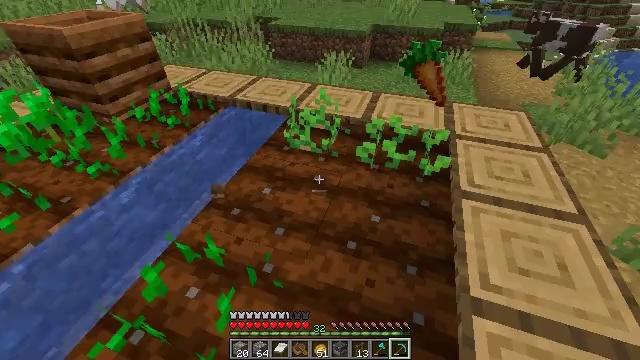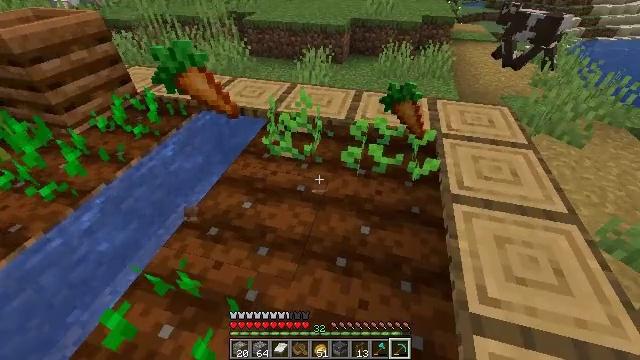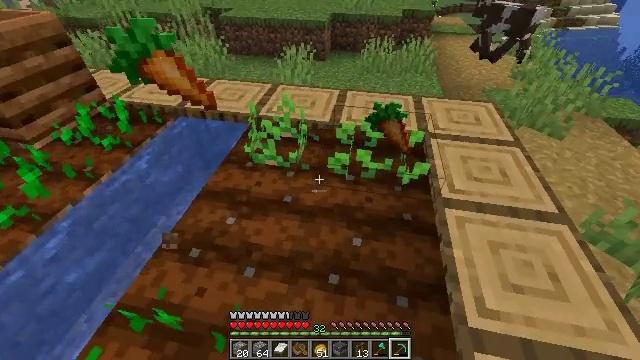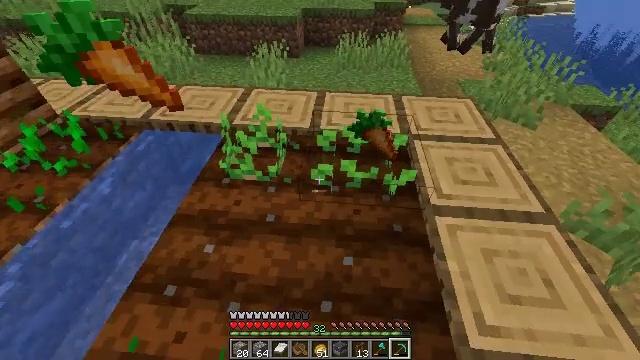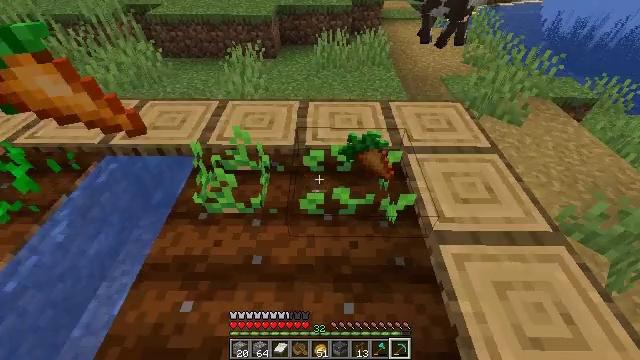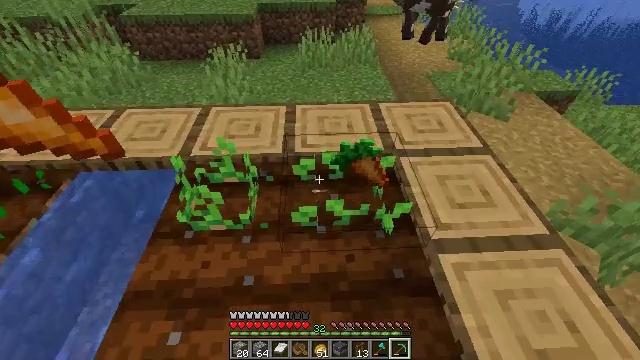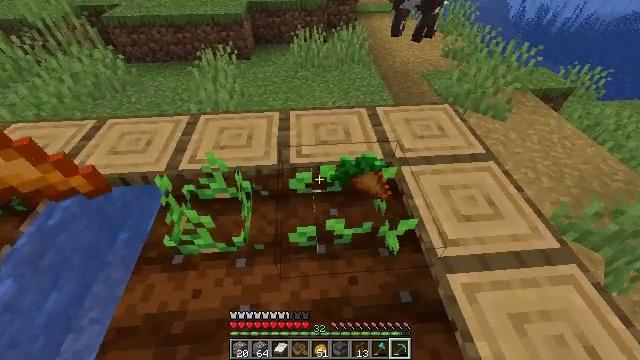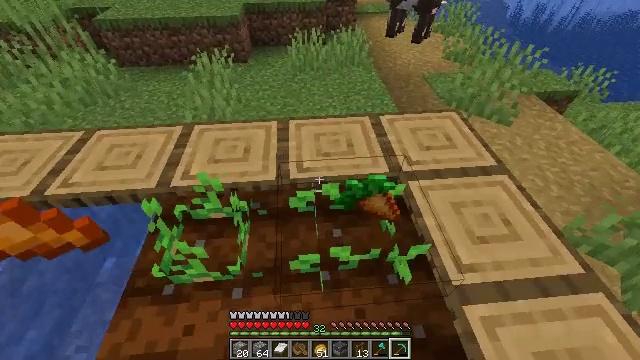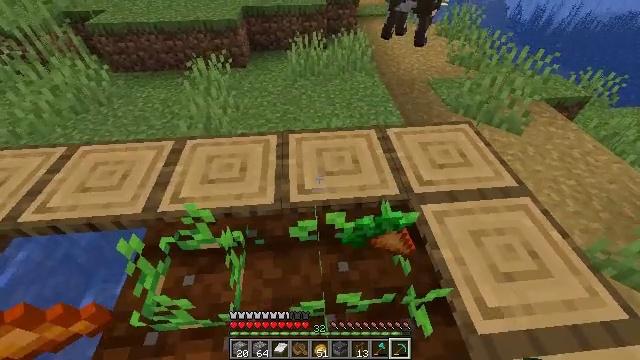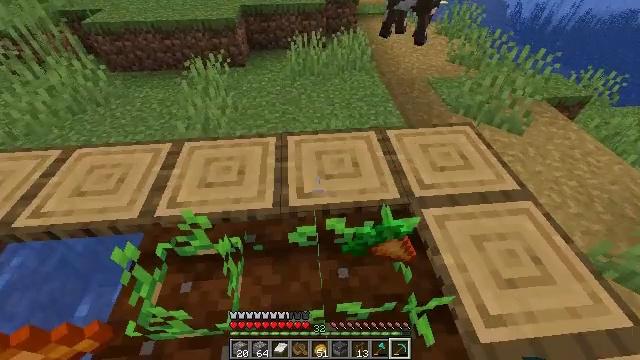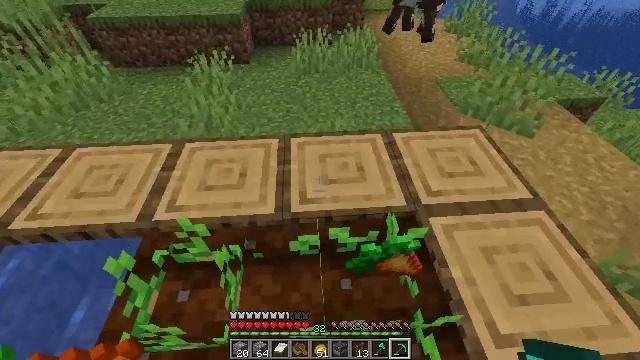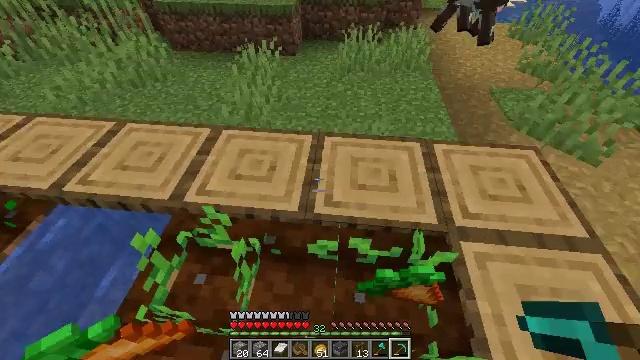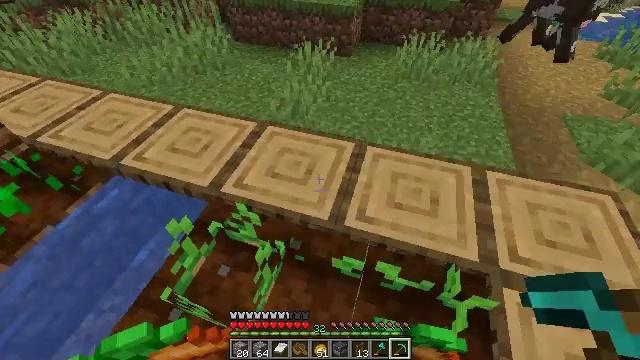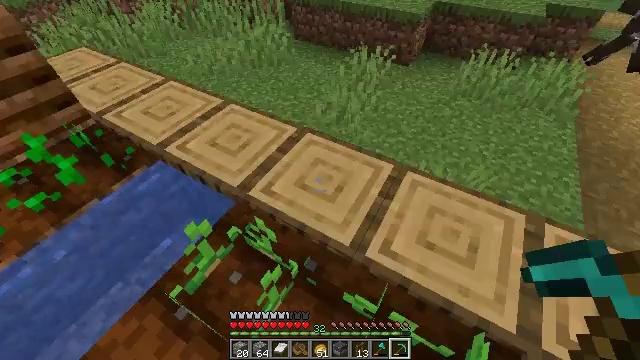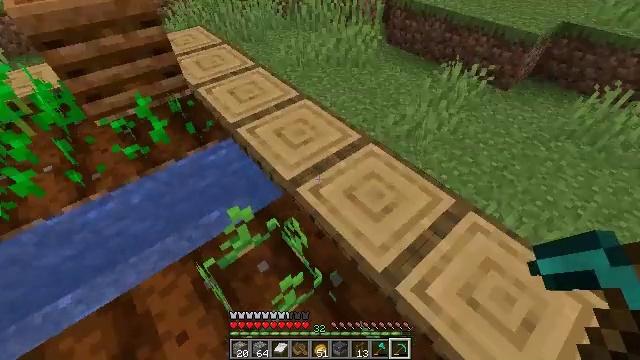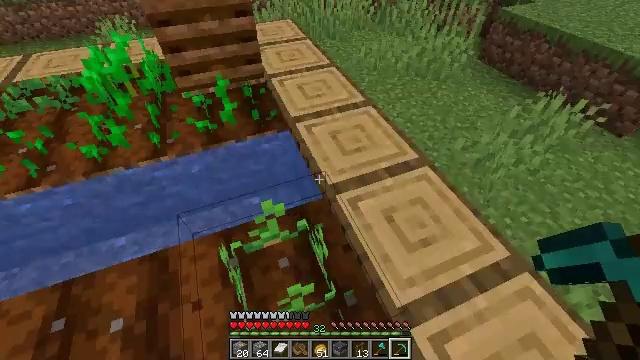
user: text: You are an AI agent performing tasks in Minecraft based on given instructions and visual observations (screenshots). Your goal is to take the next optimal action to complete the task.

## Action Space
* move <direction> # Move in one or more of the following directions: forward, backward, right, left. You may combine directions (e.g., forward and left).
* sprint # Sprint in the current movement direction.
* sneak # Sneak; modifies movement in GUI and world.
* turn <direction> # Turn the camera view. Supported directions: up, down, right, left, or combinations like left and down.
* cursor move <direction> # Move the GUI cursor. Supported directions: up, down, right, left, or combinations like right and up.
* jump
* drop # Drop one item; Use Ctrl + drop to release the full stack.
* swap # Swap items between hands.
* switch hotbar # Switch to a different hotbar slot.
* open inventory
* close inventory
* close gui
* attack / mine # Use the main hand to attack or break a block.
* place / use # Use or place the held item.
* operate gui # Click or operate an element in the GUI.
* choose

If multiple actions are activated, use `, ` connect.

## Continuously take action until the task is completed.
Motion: motion action
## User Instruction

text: Mine potatoes from the farmland.
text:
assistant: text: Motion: move forward, turn right and down
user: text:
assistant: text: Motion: move forward, turn right
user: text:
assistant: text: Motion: move forward, turn right and down
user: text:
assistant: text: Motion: move forward, turn right and down
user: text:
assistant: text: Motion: move forward, turn right
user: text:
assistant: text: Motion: move forward, turn right
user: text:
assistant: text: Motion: move forward
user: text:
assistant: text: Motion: move forward
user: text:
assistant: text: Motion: no_op
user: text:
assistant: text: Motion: turn left
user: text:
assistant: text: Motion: turn left
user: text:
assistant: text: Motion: move forward, turn left
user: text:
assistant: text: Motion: move forward and move right, turn left
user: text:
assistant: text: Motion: move forward and move right, turn left
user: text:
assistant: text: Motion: move forward and move right, turn left
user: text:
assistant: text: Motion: move forward and move right, turn left
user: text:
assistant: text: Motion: move forward and move right, turn left
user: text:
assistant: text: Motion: move right, turn left
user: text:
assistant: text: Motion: turn left
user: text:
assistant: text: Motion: turn left
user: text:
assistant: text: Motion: turn left
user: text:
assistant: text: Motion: turn left
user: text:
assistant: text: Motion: no_op
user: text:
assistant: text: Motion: no_op
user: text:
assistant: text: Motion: turn left
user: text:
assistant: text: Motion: no_op
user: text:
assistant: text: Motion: turn left and up
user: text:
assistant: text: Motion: turn left and up
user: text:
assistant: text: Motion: turn left and up
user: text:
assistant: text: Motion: turn left and up